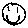
Label: smiley face